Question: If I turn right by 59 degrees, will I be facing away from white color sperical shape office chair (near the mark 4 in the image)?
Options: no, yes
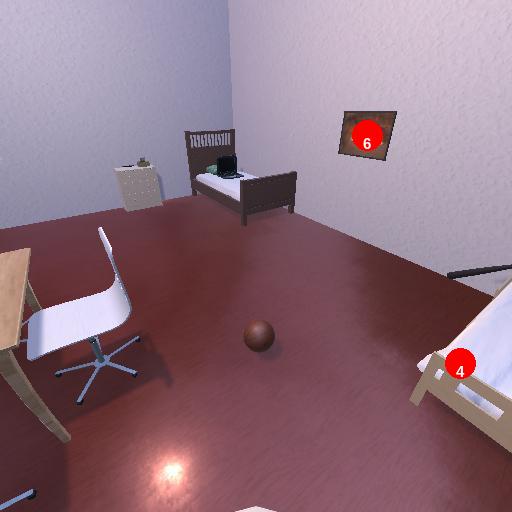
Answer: no